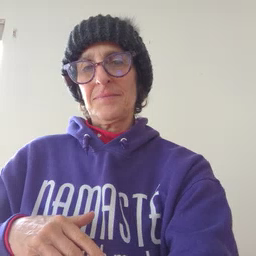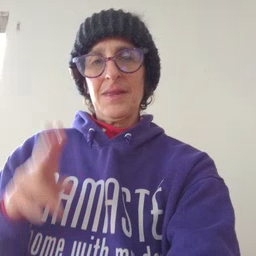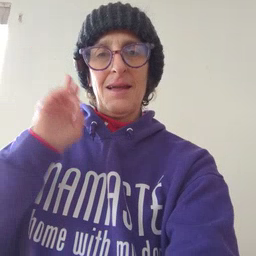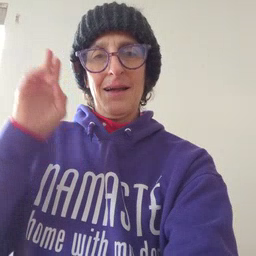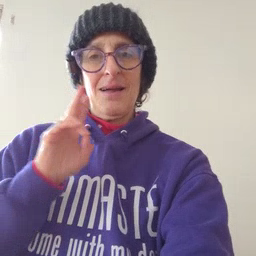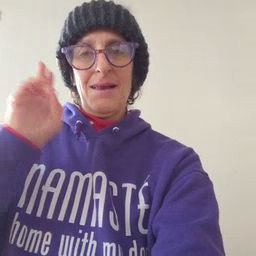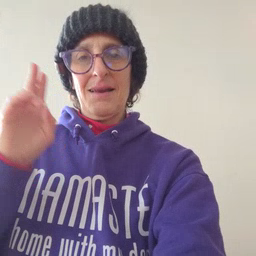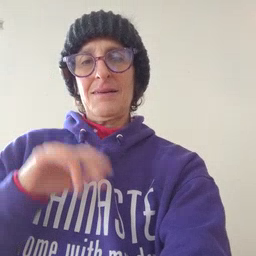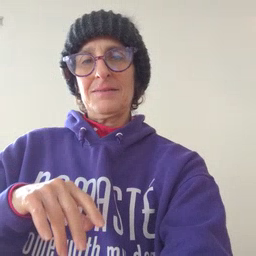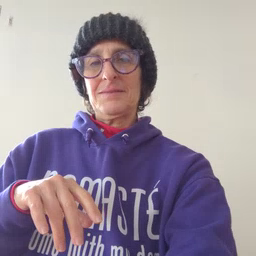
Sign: uncle